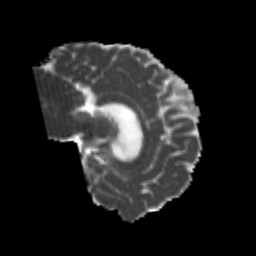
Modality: MD
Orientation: sagittal
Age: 25
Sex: male
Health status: healthy
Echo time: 0.074 s